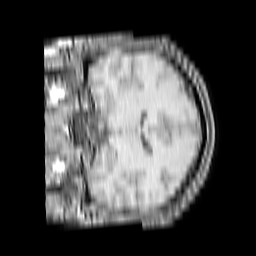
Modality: T1w
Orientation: coronal
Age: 27
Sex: male
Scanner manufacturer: philips
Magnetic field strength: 1.5 T
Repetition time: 0.1865 s
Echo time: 0.001847 s